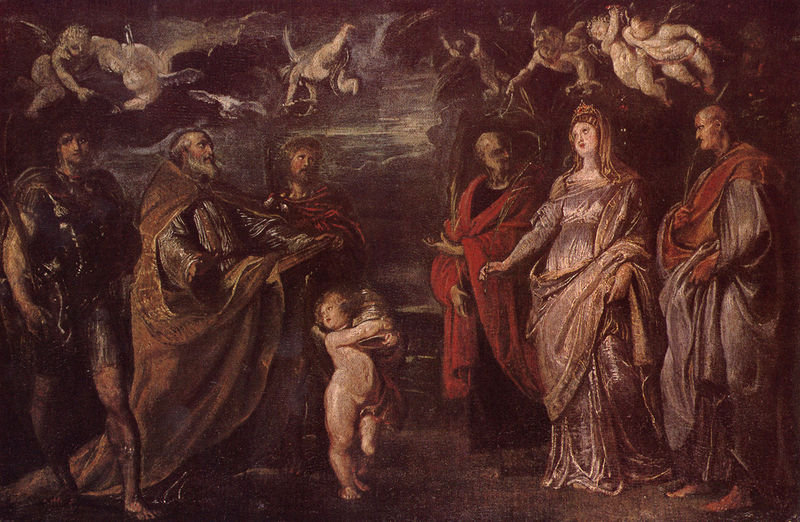
Titel: Die Heiligen Gregor, Maurus, Papianus, Domitilla, Nereus und Achilleus. Modello für das Altarbild in Sta. Maria in Vallicella in Rom
Künstler: Peter Paul Rubens
Institution: Salzburg, Barockmuseum
Schlagwörter: dunkel, gemälde, gott, himmel, mann, umhang, wolken, menschen, frau, grau, kleid, männer, zeichnung, rot, tuch, alt, bart, taube, gewand, mantel, krone, engel, putte, gefäß, buch, soldat, rüstung, rom, apokalypse, heiliger, königin, putten, maria, zusammenkunft, tefel